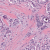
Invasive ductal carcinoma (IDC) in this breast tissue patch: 1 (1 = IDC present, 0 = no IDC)